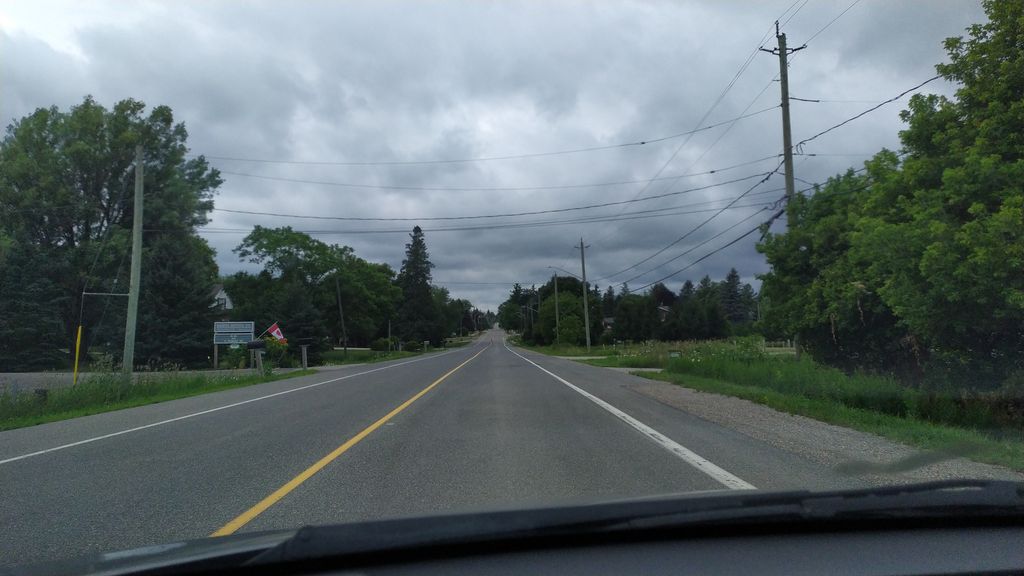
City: kitchener-waterloo